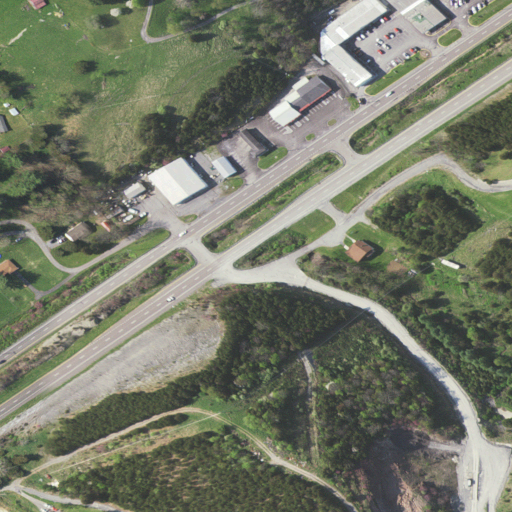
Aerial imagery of valley in Virginia named Brown Hollow containing medium intensity development, pasture, low intensity development, high intensity development, deciduous forest, mixed forest, barren land, grassland, evergreen forest, and open development